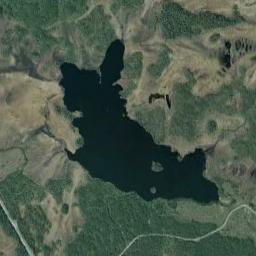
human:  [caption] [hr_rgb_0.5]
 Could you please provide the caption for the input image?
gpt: An irregularly shaped blue lake on a green vegetation and khaki ground .

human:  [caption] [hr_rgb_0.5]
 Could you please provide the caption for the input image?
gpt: The lake is very small .

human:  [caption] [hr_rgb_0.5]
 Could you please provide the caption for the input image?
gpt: The lake is surrounded by some groves of trees and the water is dark blue .

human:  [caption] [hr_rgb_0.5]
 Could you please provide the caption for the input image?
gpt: Many trees are around the lake .

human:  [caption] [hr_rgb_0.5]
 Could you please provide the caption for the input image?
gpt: There are green forests and some bare land around the lake .